Interaction volume radius: 5 \u00c5
Interaction volume height: 10 \u00c5
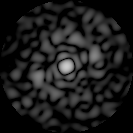
Disorder parameter: 0.8103